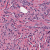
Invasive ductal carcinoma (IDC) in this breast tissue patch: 1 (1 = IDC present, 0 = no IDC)